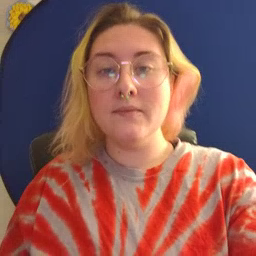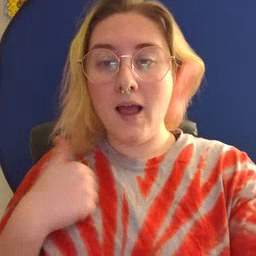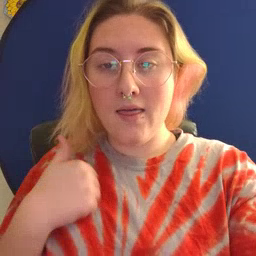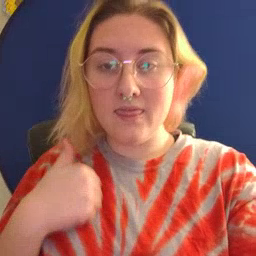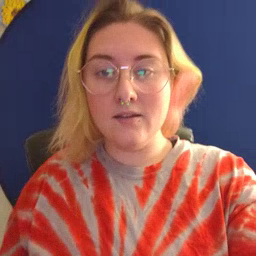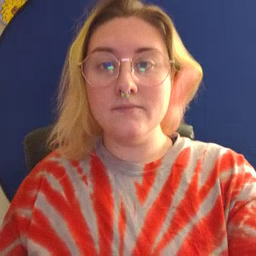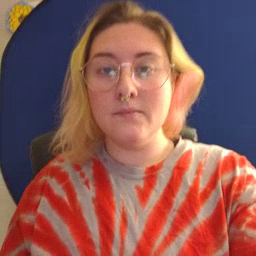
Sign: bath